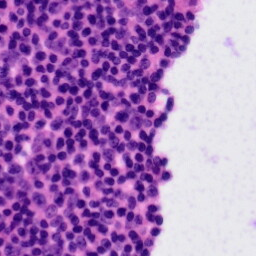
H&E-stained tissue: Tonsil